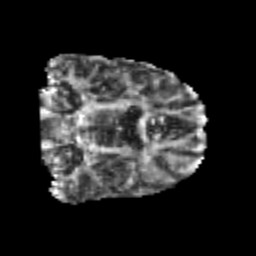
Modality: FA
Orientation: coronal
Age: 25
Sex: male
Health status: healthy
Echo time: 0.074 s